Interaction volume radius: 10 \u00c5
Interaction volume height: 20 \u00c5
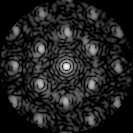
Disorder parameter: 0.4269